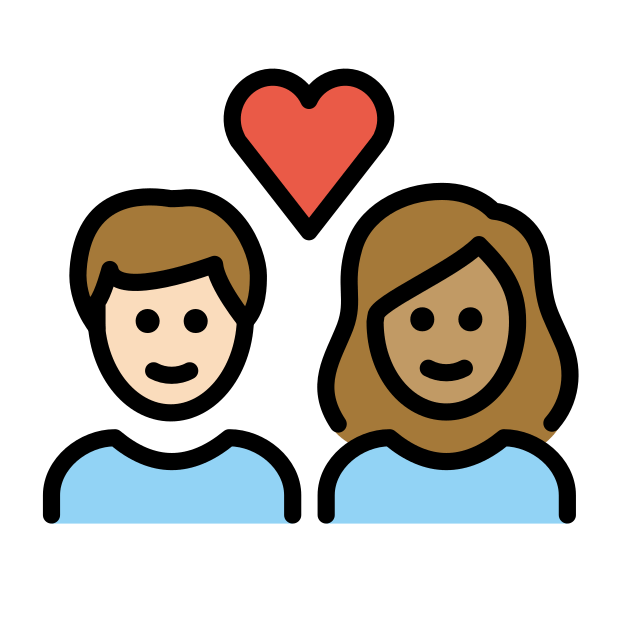
couple with heart: person, person, light skin tone, medium skin tone